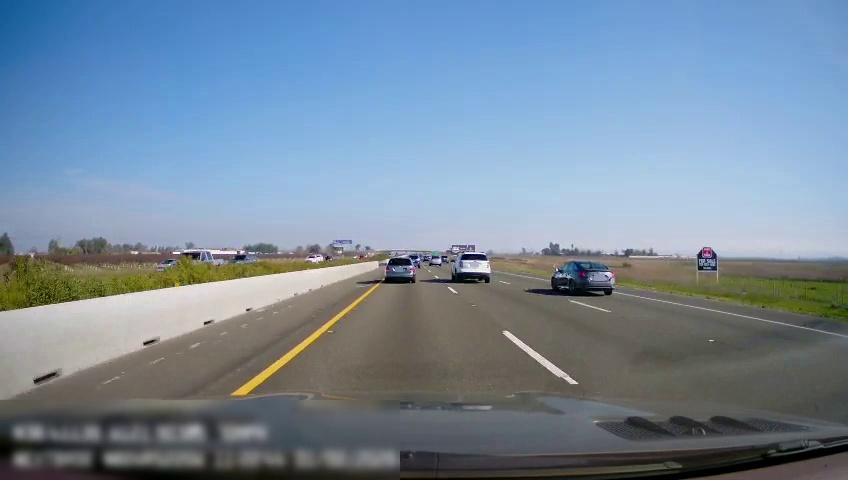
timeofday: Day
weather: Sunny
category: Drivable Space
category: Vehicles | Car
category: Vehicles | SUV
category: Vehicles | Car
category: Vehicles | Car
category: Vehicles | Truck
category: Vehicles | Car
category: Vehicles | Van
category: Vehicles | SUV
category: Vehicles | SUV
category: Lanes | Current Lane
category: Lanes | Current Lane
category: Lanes | Alternate Lane
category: Lanes | Alternate Lane